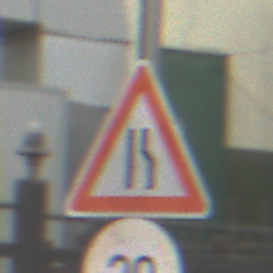
Verkehrszeichen: EinseitigVerengteFahrbahnRechts
Zusatzzeichen unten: Geschwindigkeit20
Umgebung: Outdoor, Urban
Tageszeit: MorningAfternoon
Wetter: Overcast
Licht: Natural
Jahreszeit: NotSpecified
Kontrast: LowContrast